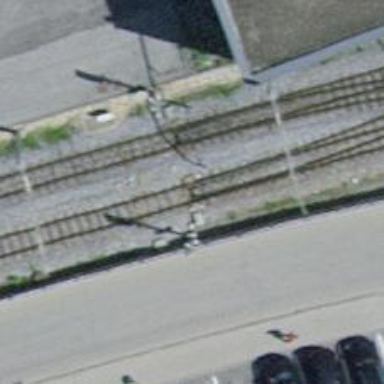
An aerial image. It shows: Railway switch with the turnout side on the right.